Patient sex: F
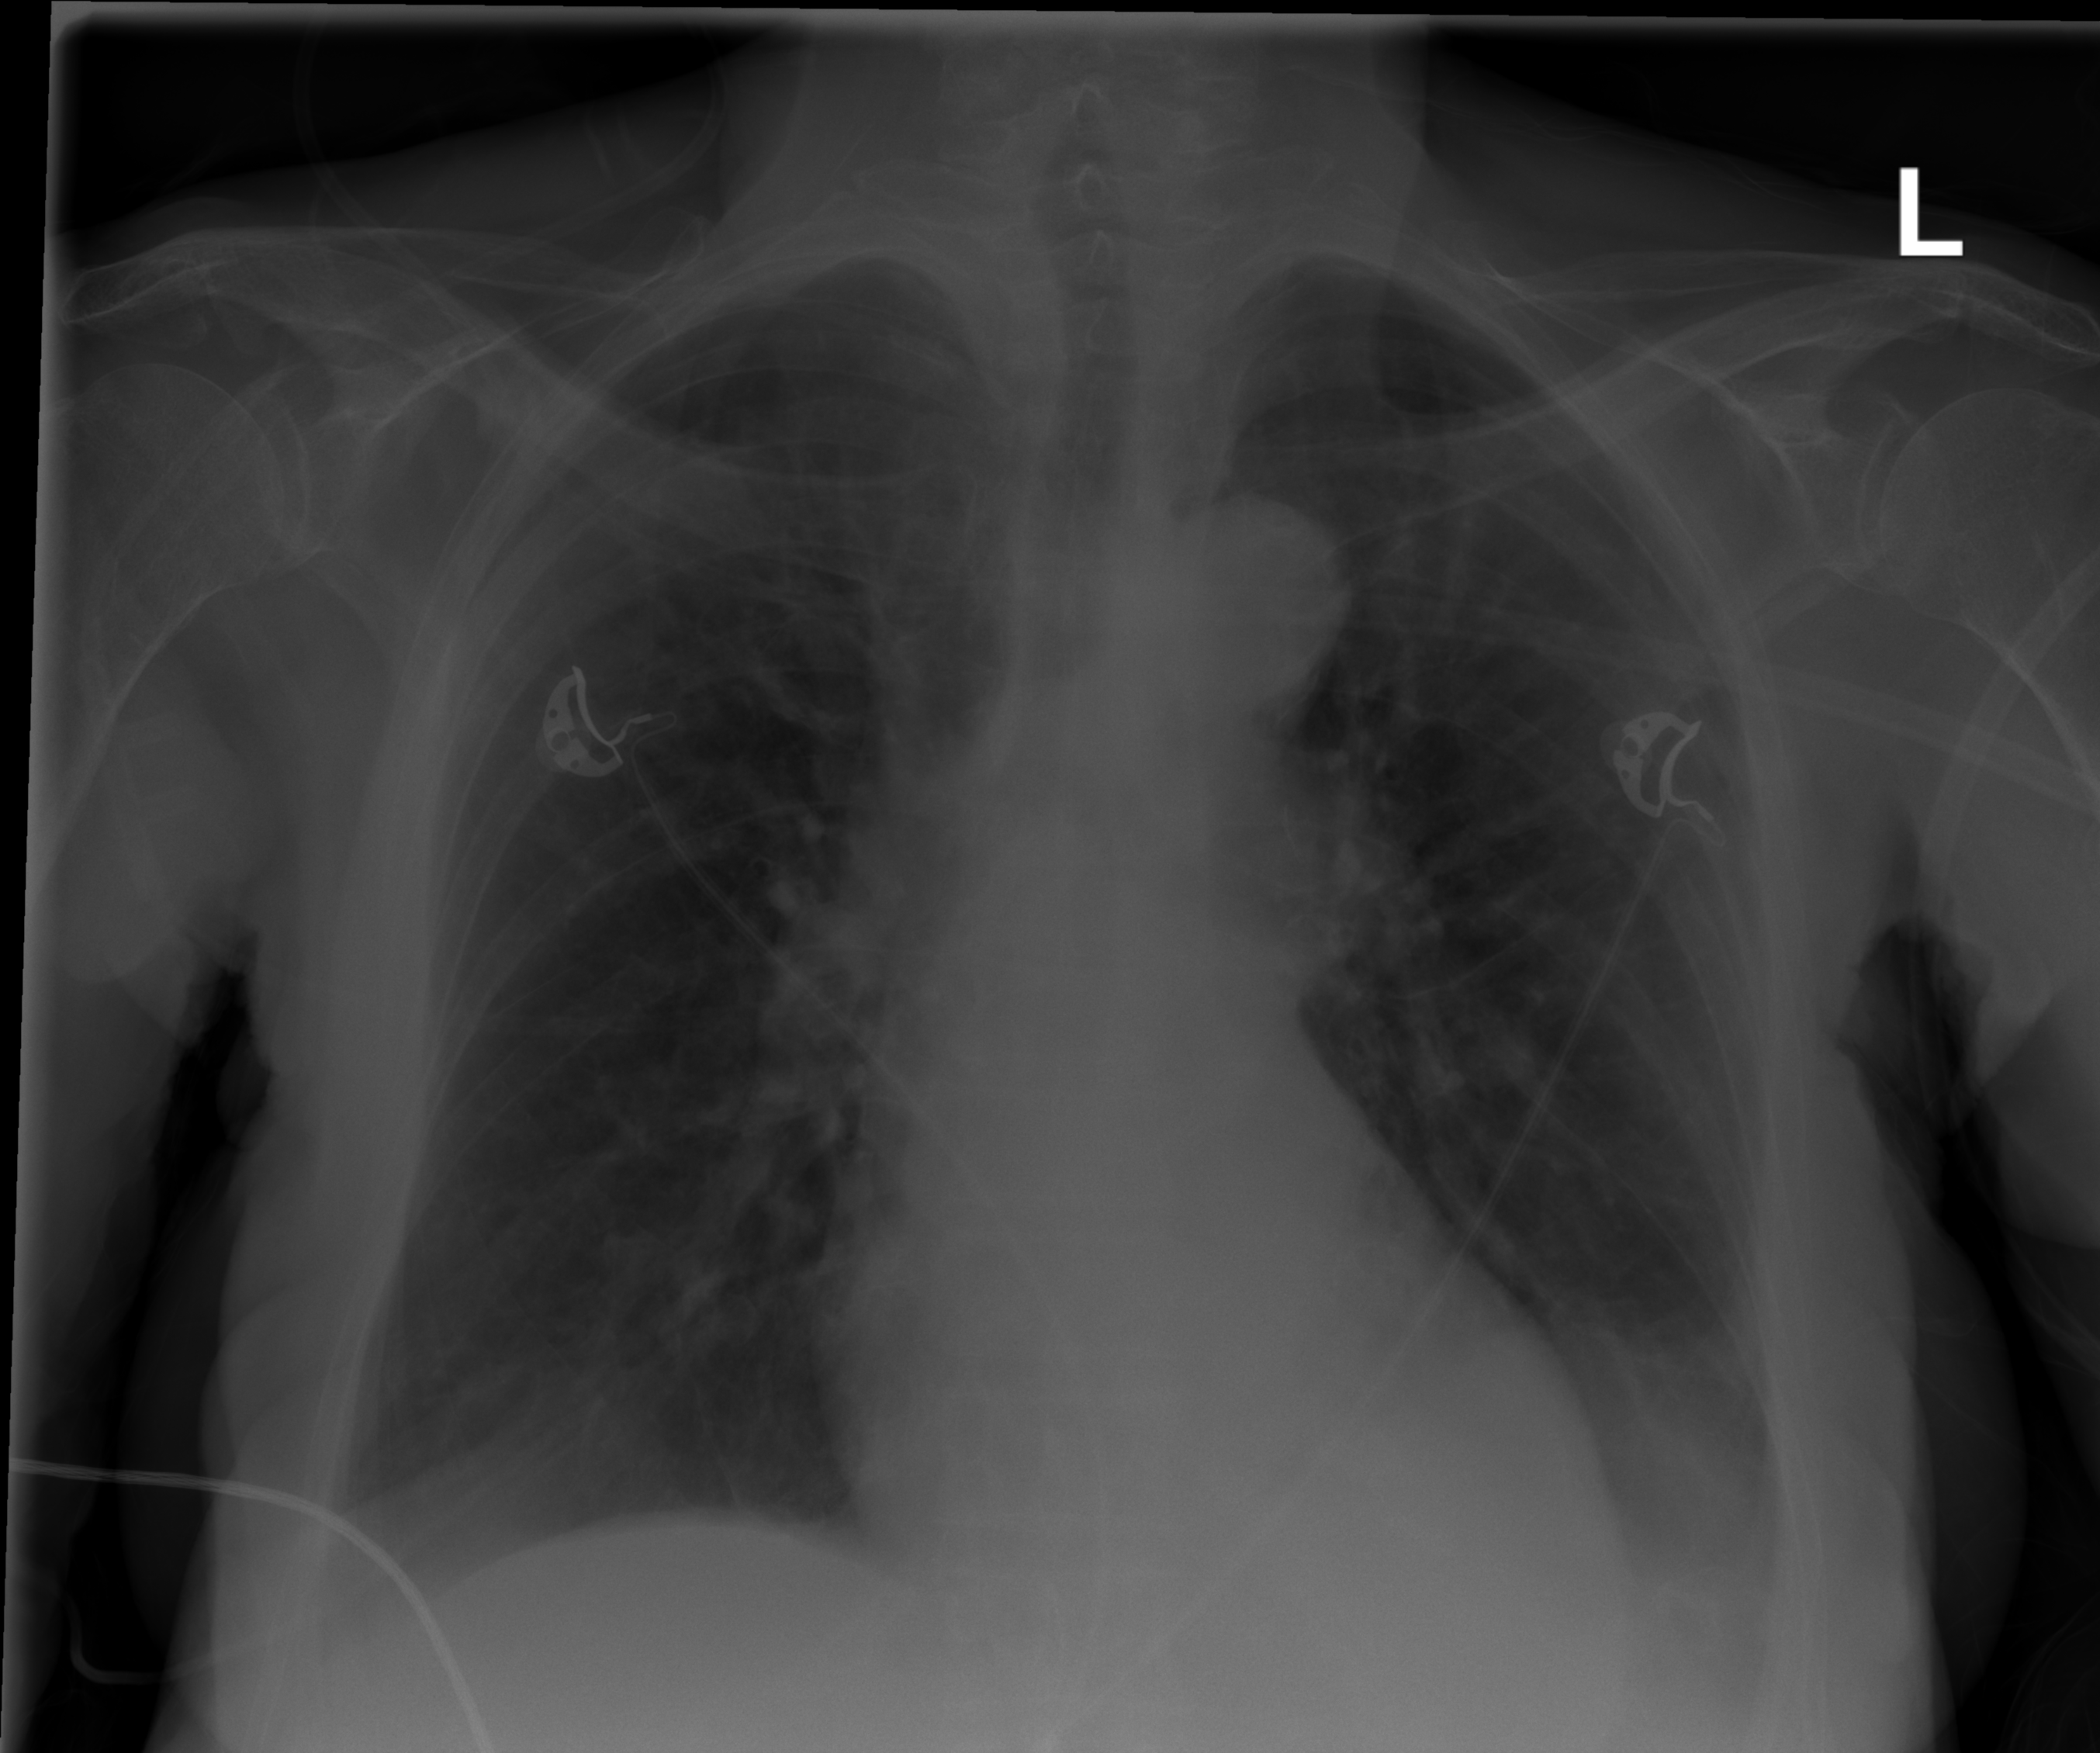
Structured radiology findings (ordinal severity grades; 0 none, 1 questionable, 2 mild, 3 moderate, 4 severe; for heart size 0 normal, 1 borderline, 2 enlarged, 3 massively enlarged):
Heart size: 0
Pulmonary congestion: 0
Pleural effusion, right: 0
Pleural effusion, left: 2
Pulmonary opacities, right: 0
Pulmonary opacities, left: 0
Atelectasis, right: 0
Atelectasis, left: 2